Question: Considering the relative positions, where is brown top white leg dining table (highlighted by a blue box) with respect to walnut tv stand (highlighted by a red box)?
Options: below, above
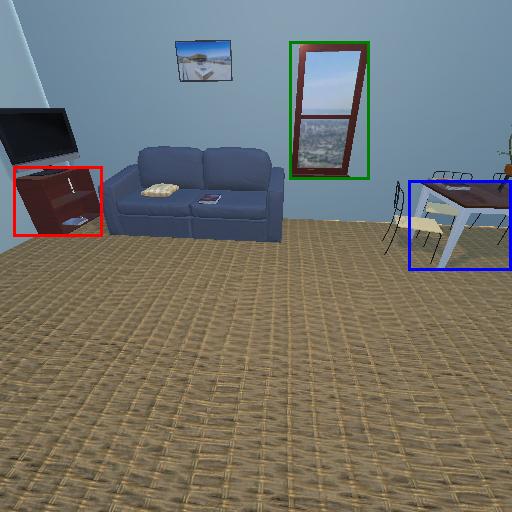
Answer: below